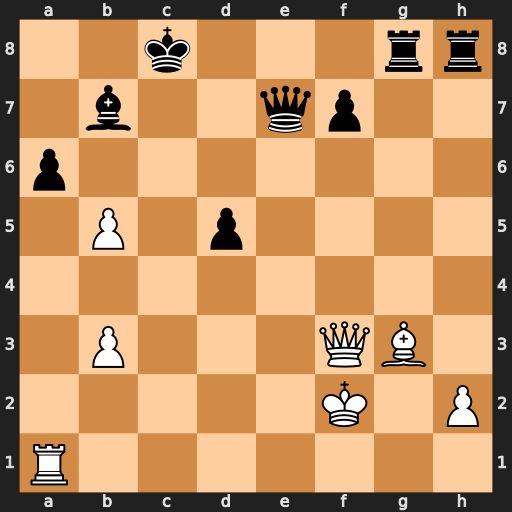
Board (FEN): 2k3rr/1b2qp2/p7/1P1p4/8/1P3QB1/5K1P/R7
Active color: w
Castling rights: -
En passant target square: -
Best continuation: Qc3+ Kd8 Qa5+ Ke8 Re1